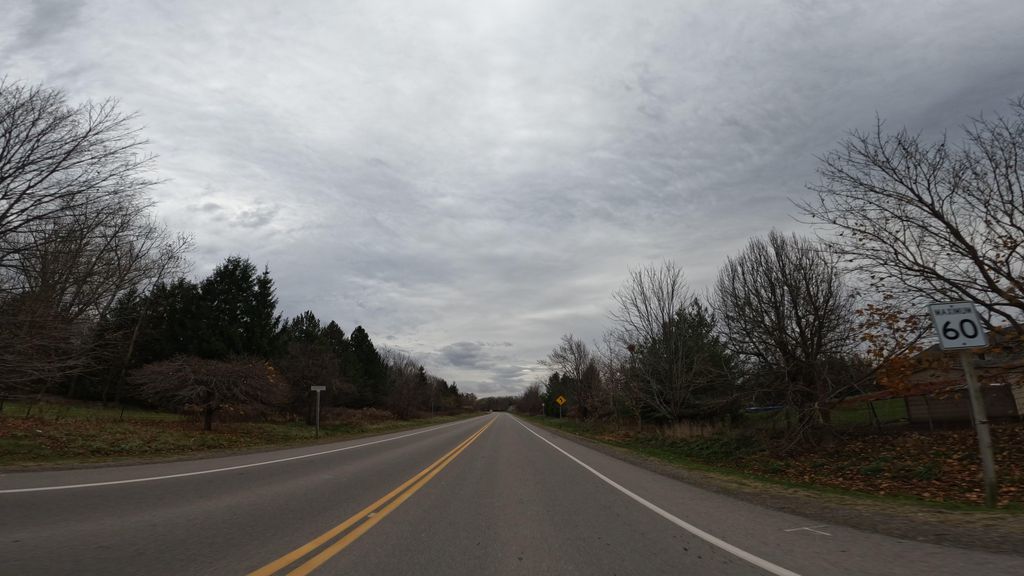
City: hamilton